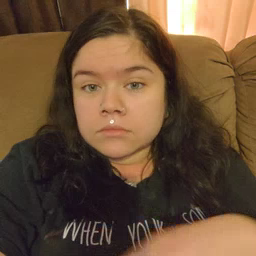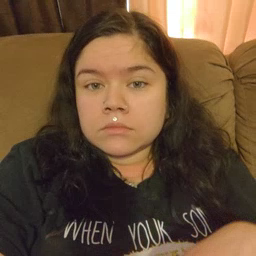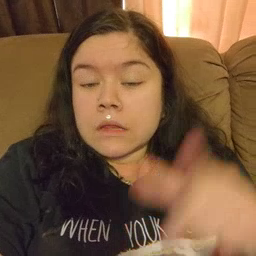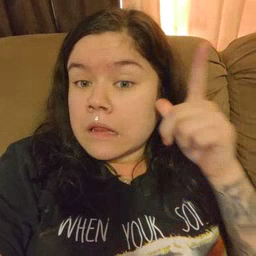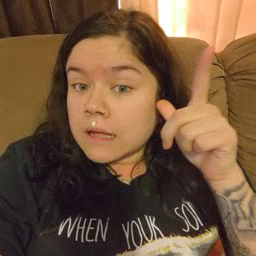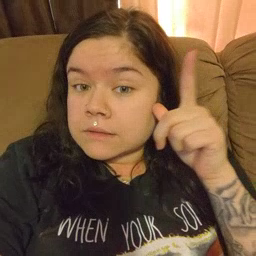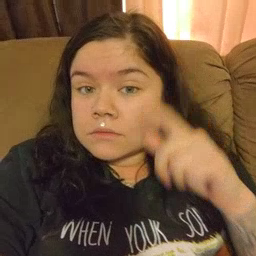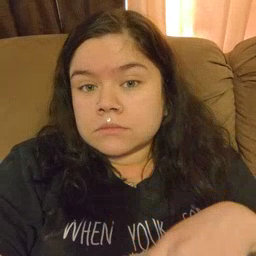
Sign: listen